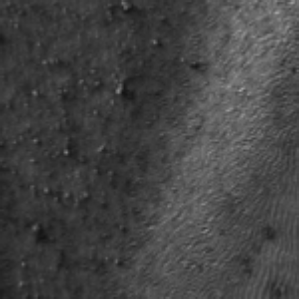
Label: frost